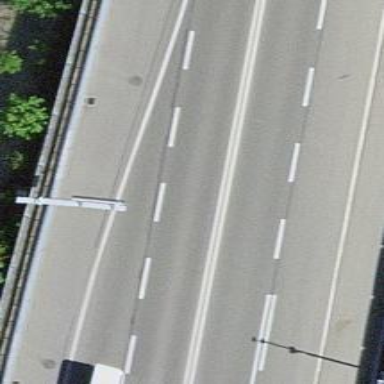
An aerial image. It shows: Asphalt trunk highway.